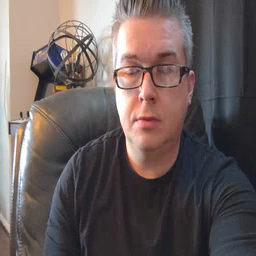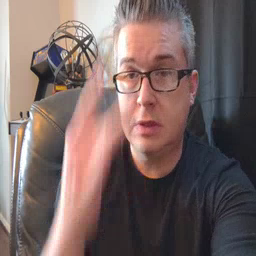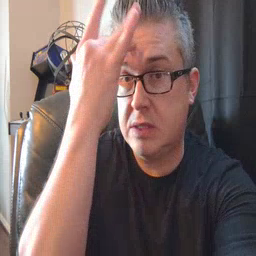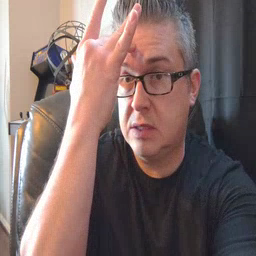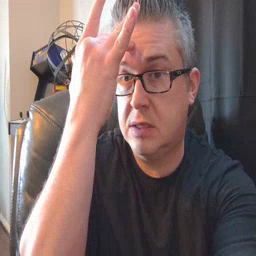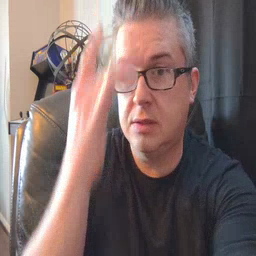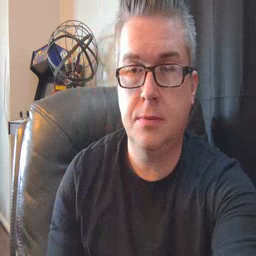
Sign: sick